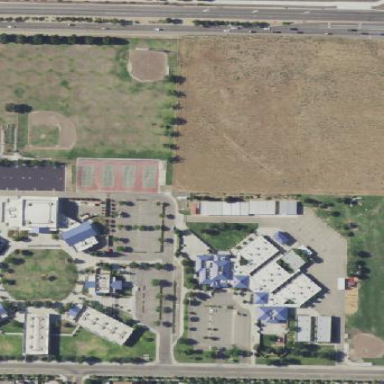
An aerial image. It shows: School.